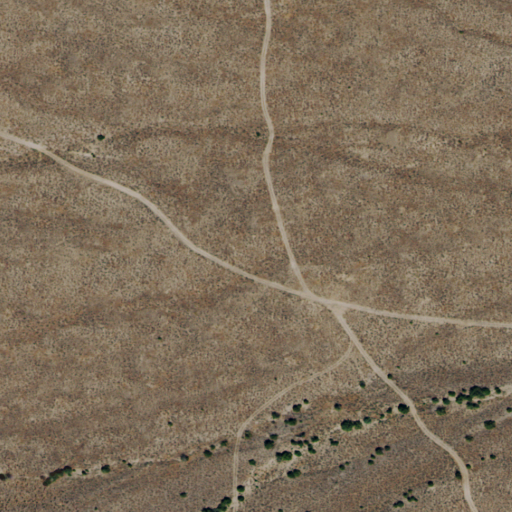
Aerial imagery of valley in Nevada named Hancock Canyon containing only shrub